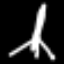
Label: The Eiffel Tower